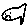
Label: fish